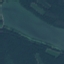
Label: River